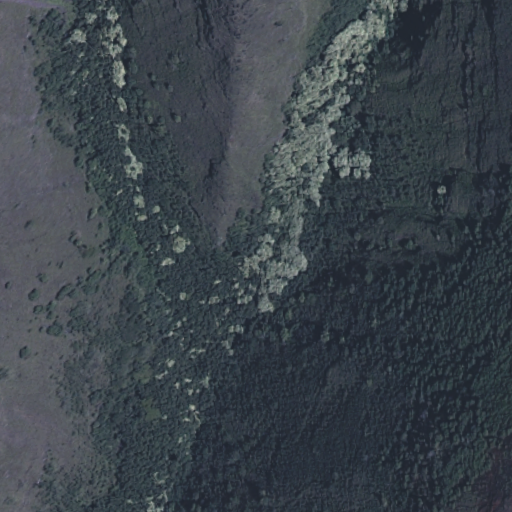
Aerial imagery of valley in Hawaii named Kumu‘eli Gulch containing only unknown